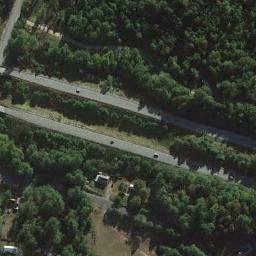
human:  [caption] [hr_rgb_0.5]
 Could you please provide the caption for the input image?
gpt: The freeway goes through the forest with some cars .

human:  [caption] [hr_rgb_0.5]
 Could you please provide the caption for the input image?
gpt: Two straight freeways go through the forest with many dark green trees .

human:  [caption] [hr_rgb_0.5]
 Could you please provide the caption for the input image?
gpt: Cars stopped on both sides of the highway .

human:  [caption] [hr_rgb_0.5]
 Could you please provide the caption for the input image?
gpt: There are large green forests around the freeway, There are many cars on the freeway, And there are several buildings in the forest .

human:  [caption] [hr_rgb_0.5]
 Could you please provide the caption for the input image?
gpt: There are many green trees and some buildings beside the freeway .